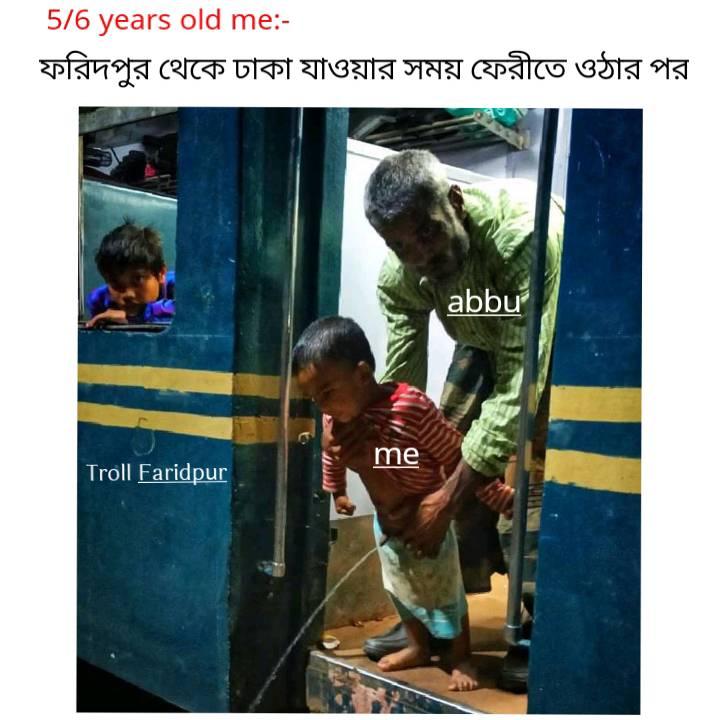
Caption: 5/6 years old me:-    ফরিদপুর থেকে ঢাকা যাওয়ার সময় ফেরীতে ওঠার পর     abbu  me
Label: non-hate